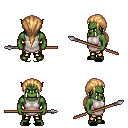
a pixel art fantasy rpg character, male body template, orc, green skin, white tunic, gold greaves, light blonde ponytail hairstyle, black slippers, spear, four views (front, back, left, right), 2x2 character sprite sheet, small pixel art, hard edges, no anti-aliasing